Aerial crown-view tile of a tropical tree (Barro Colorado Island, Panama), acquired 20241216:
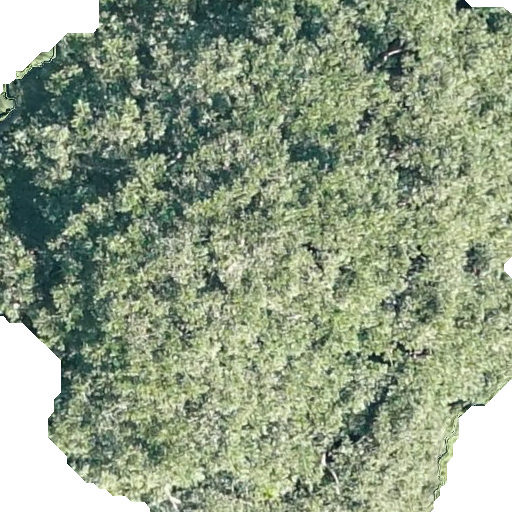
Species: Dipteryx oleifera
GBIF accepted scientific name: Dipteryx oleifera
Crown area: 455.963 m²